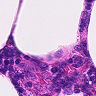
Metastatic tissue present: no